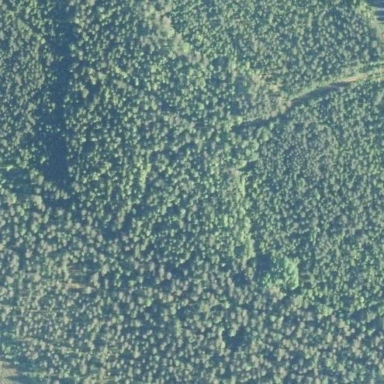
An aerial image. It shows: Mixed leaf-type forest area.